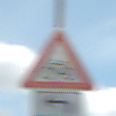
Verkehrszeichen: RadverkehrRechts
Zusatzzeichen unten: RichtungsangabeDurchPfeile2
Umgebung: Outdoor, Suburban
Tageszeit: Midday
Wetter: PartlyCloudy
Licht: Natural
Jahreszeit: Summer
Kontrast: HighContrast